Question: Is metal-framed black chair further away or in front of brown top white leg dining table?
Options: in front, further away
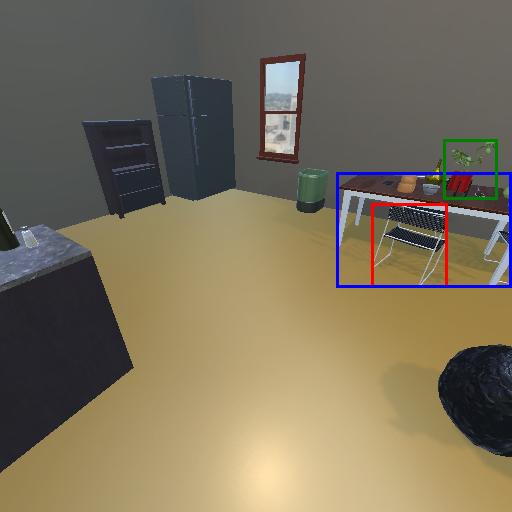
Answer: in front